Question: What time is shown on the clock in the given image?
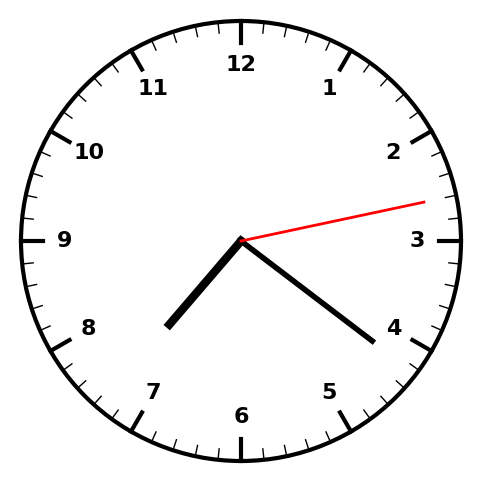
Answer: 07:21:13